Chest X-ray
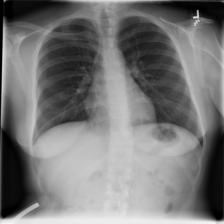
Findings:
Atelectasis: negative
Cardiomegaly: negative
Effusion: negative
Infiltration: negative
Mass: negative
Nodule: negative
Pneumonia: negative
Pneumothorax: negative
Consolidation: negative
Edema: negative
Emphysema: negative
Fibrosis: negative
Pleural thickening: negative
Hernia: negative